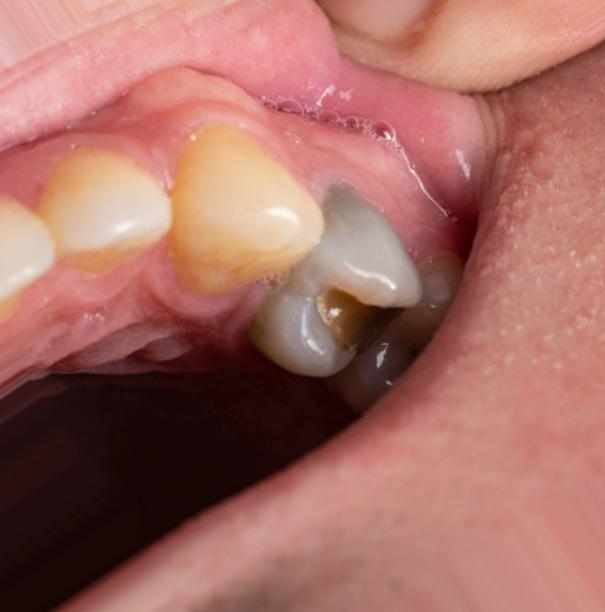
Condition: Caries